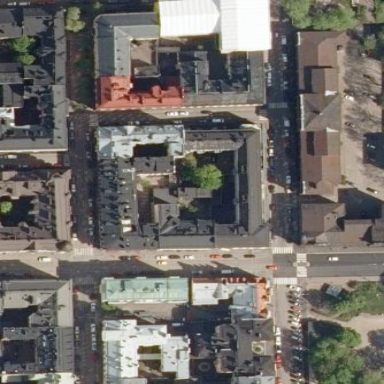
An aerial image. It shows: Residential area located within city block.